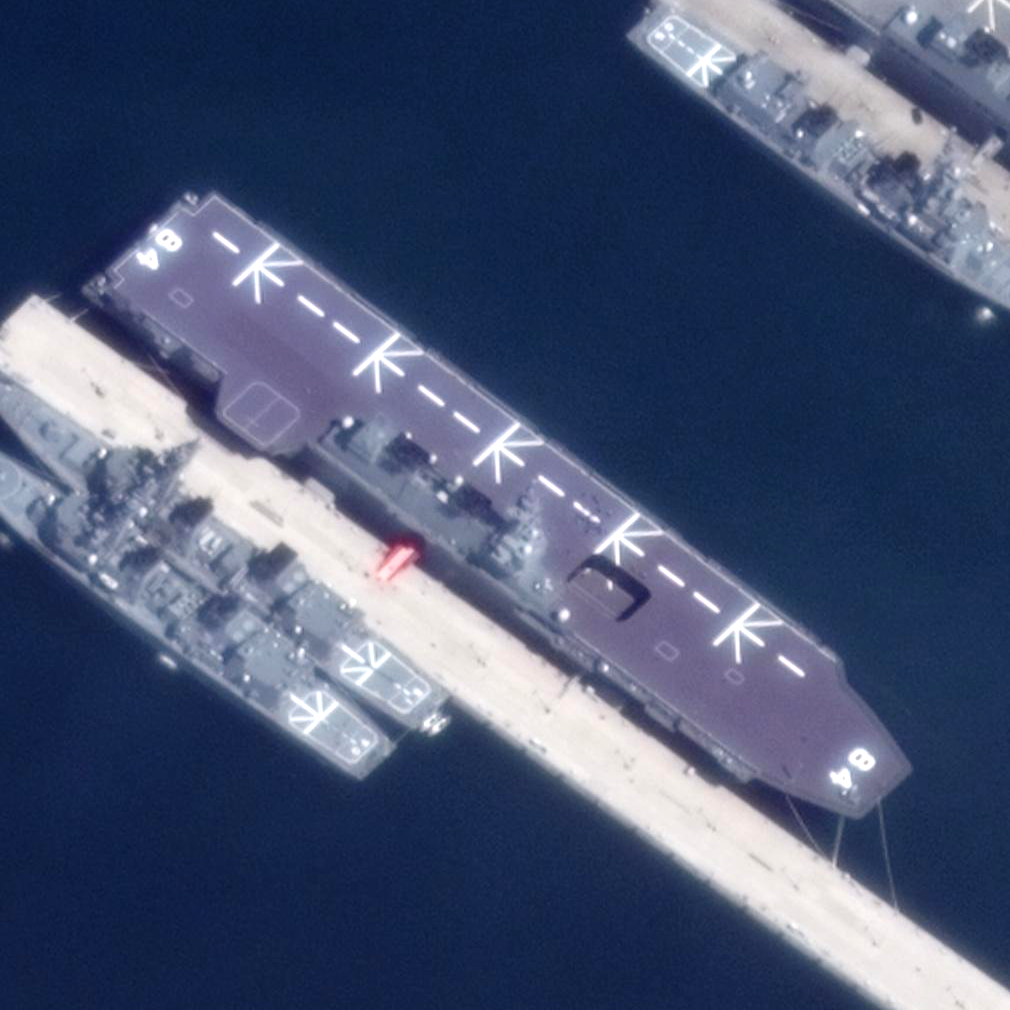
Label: assault